RGB frame:
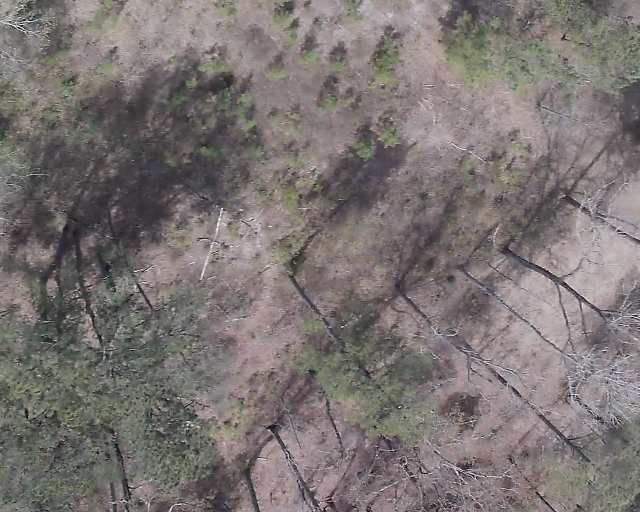
Thermal frame:
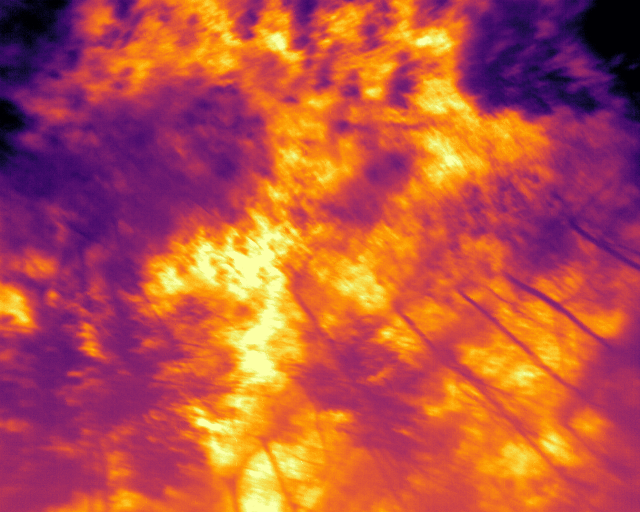
Captured: 2026-02-26 02:26:51
Pixels at or above 80 °C: 0 (fraction of frame: 0)